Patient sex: M
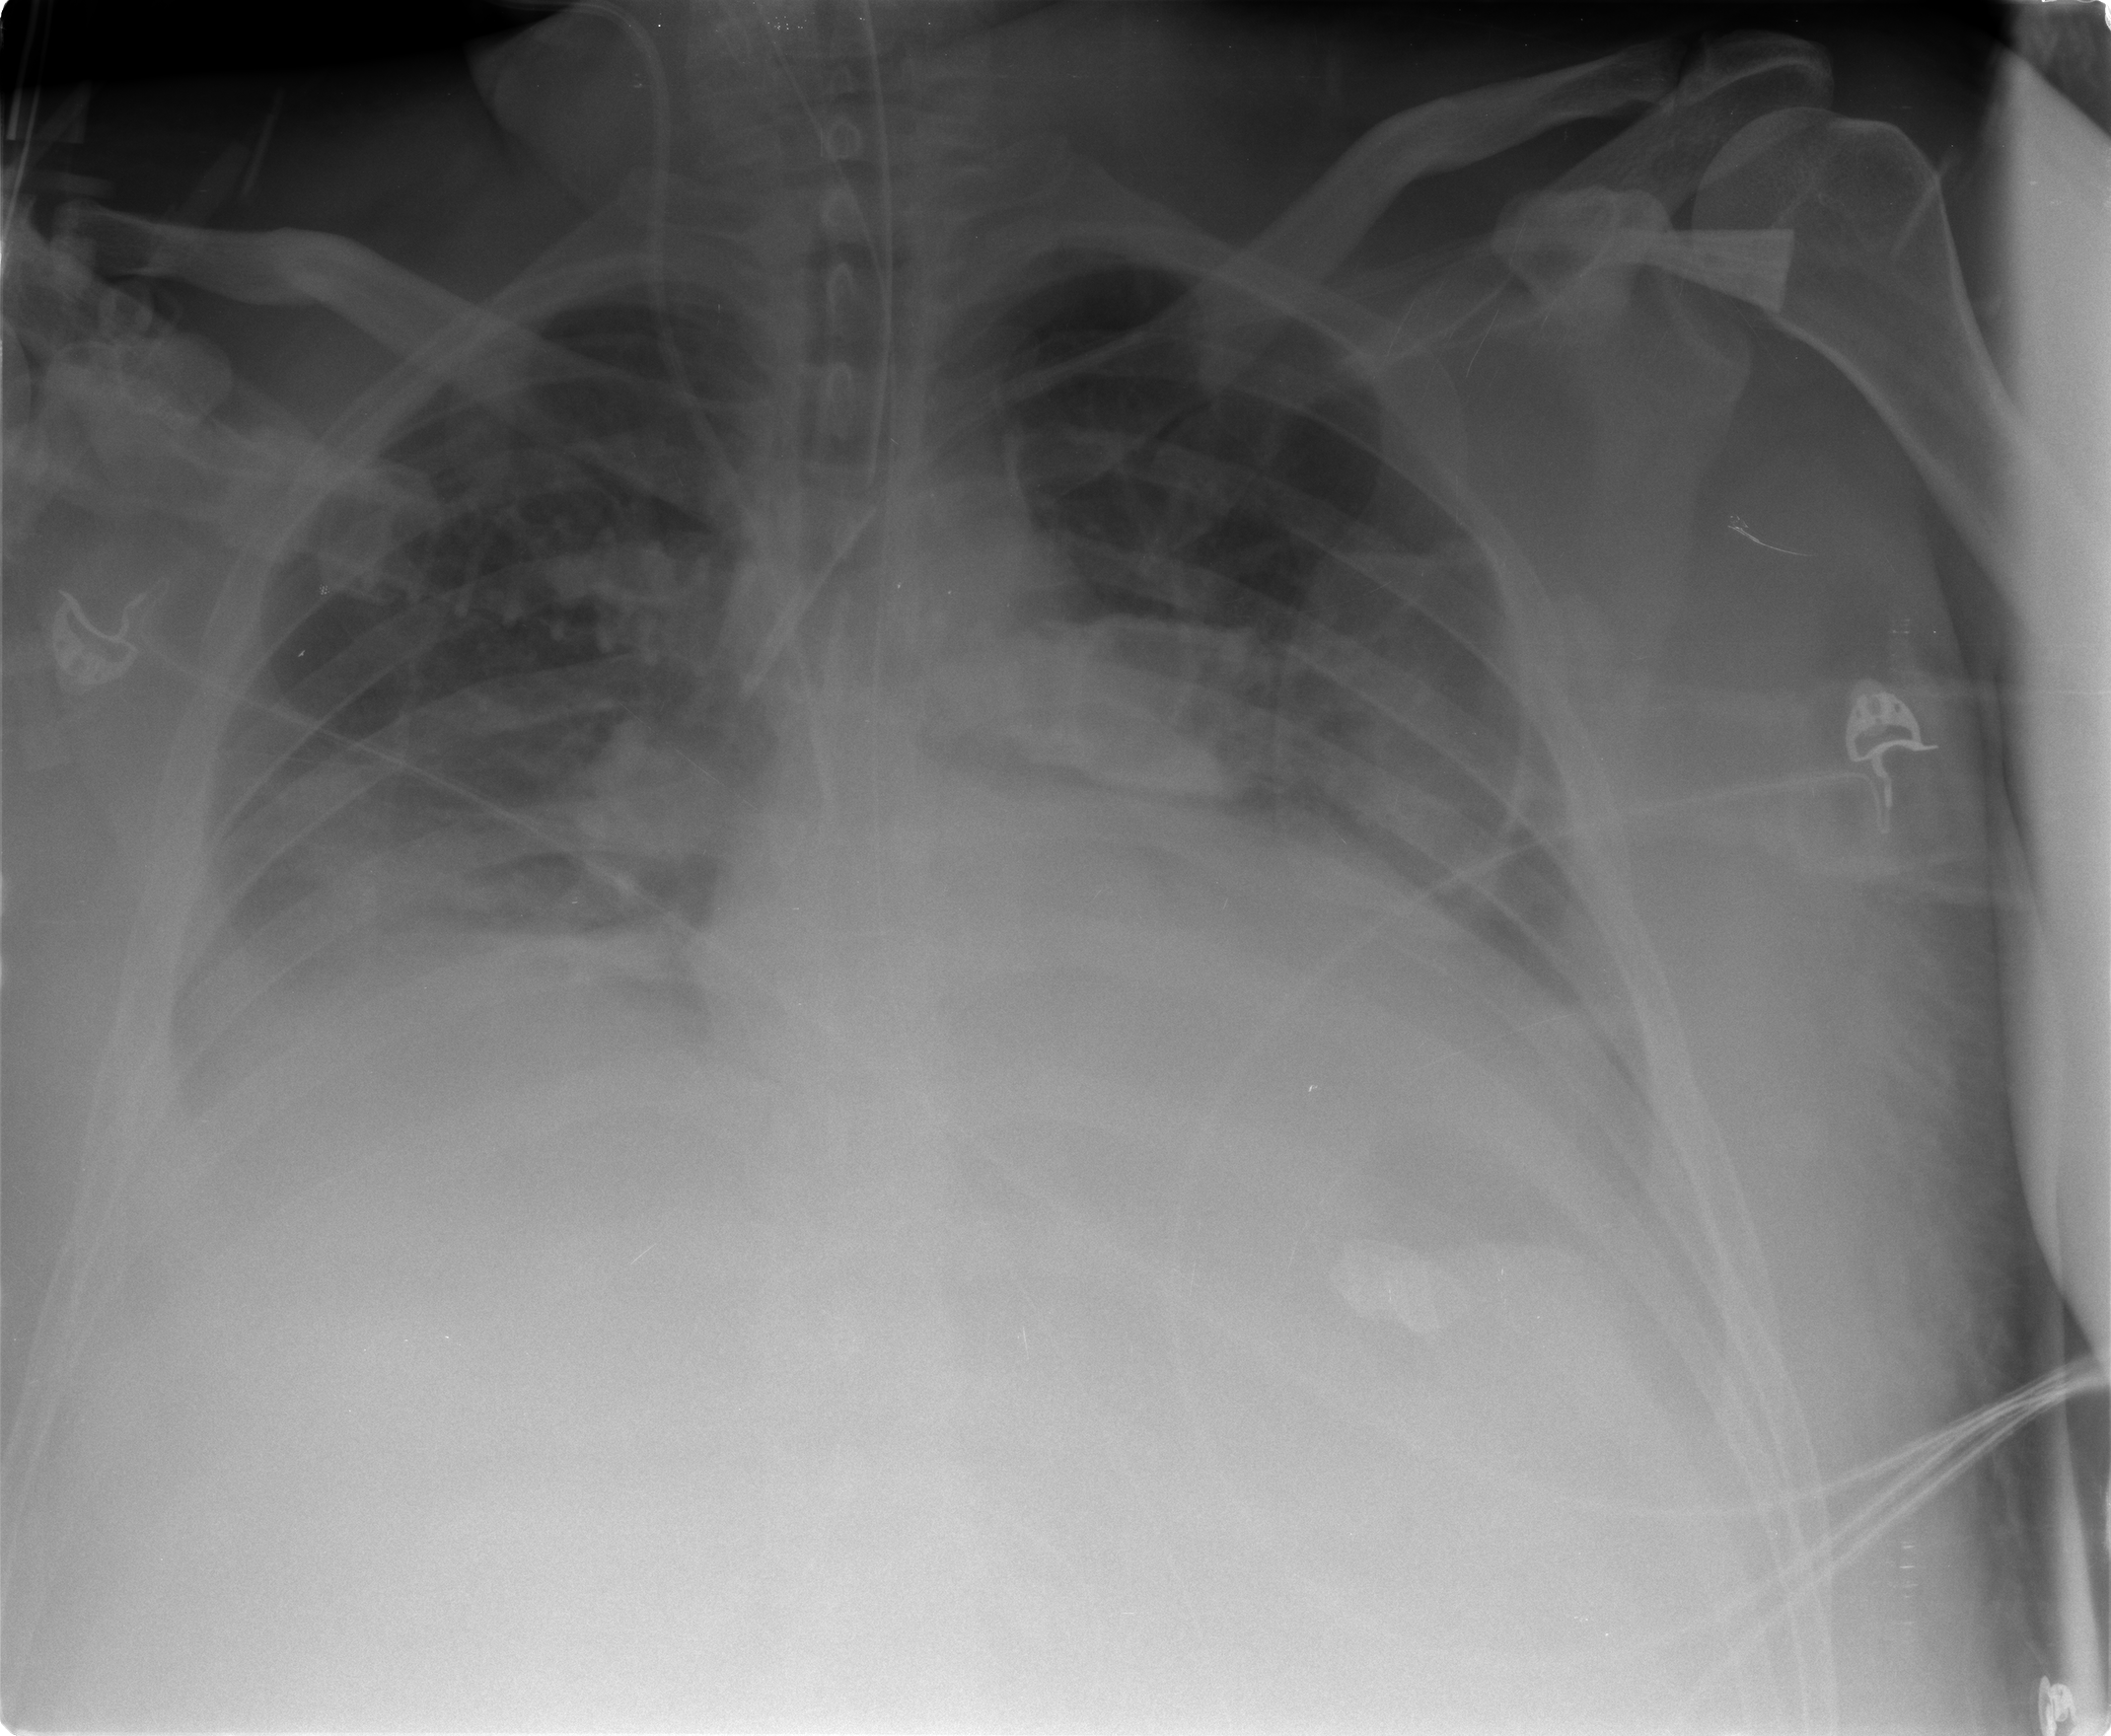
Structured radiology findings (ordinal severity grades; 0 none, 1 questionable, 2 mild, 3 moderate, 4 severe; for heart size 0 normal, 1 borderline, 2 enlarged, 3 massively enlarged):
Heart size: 2
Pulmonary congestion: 1
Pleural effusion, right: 2
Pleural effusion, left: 0
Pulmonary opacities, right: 0
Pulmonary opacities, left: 0
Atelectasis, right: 2
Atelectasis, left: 2